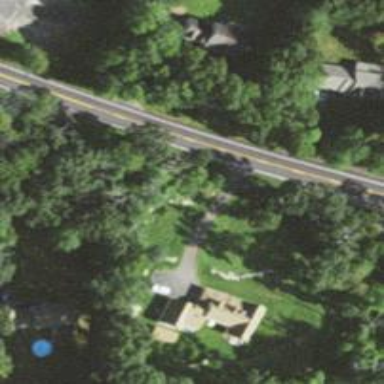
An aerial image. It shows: Driveway leading to service road.